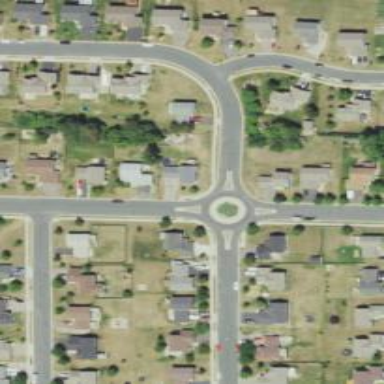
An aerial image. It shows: Circular junction on residential road.